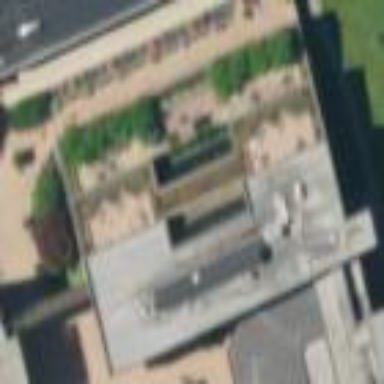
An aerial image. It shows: Building that serves as library.